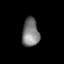
Tissue: lung
Cell type: Endothelial cells
Senescence score: 0.6095
Nuclear area (px): 470
Mean DAPI intensity: 124.67